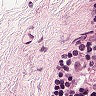
Metastatic tissue present: no